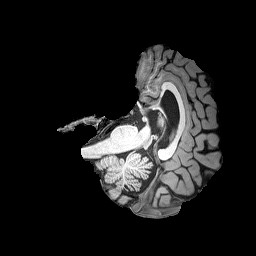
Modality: T1w
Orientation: axial
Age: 64
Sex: male
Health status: healthy